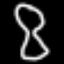
Label: hourglass